Here is a 2-D grayscale rendering of raw bearing vibration samples (signal-to-image). What is the most likely bearing condition (normal, inner_race, outer_race, ball)?
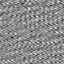
Answer: outer_race